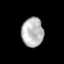
Tissue: prostate
Cell type: T cells
Senescence score: 0.3196
Nuclear area (px): 626
Mean DAPI intensity: 183.922